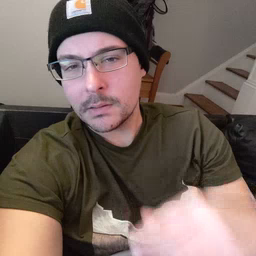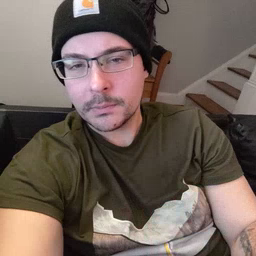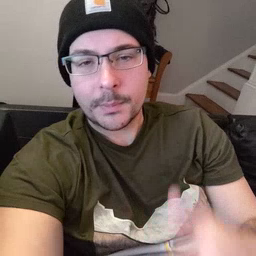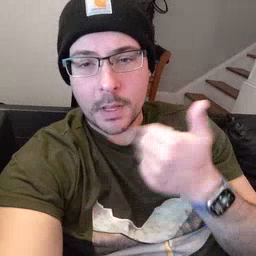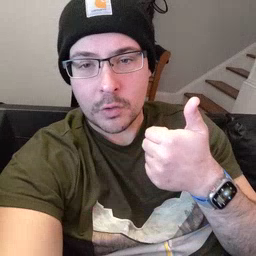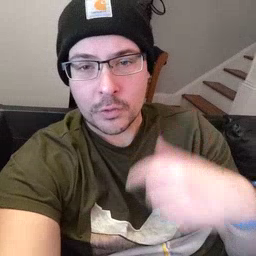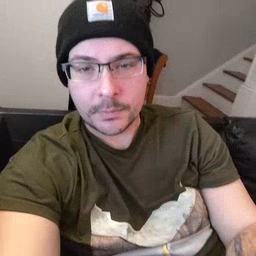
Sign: better